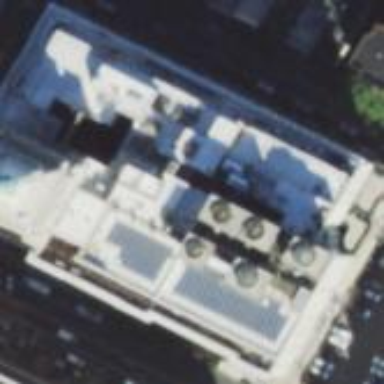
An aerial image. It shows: The building has flat concrete roof.